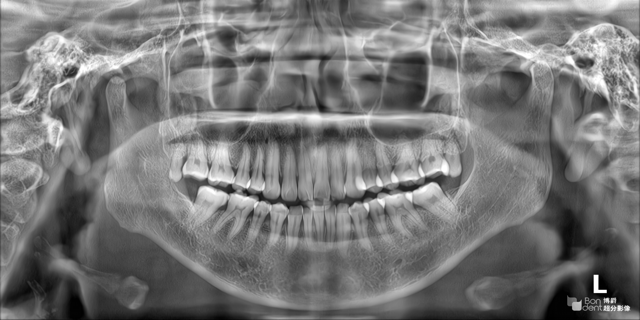
adult